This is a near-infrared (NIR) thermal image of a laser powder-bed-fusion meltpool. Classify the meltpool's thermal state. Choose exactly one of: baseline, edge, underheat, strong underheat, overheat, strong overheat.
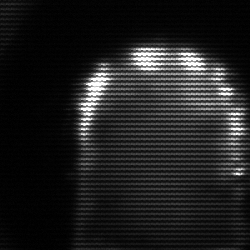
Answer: baseline